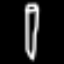
Label: pencil